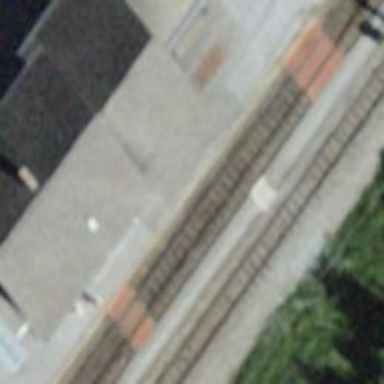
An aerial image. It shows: Railway stop with public transport stop position.